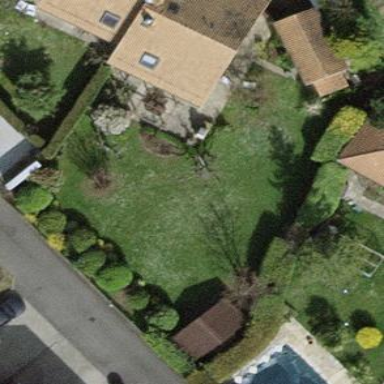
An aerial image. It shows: Garden surrounded by fence.